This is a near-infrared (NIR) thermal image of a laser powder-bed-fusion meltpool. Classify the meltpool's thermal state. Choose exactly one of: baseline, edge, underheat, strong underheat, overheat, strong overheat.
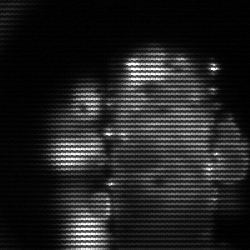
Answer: strong underheat